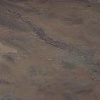
Label: land